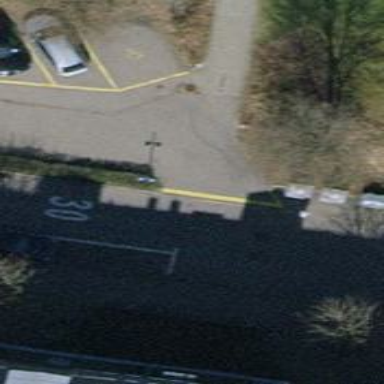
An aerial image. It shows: Asphalt parking aisle off service road.